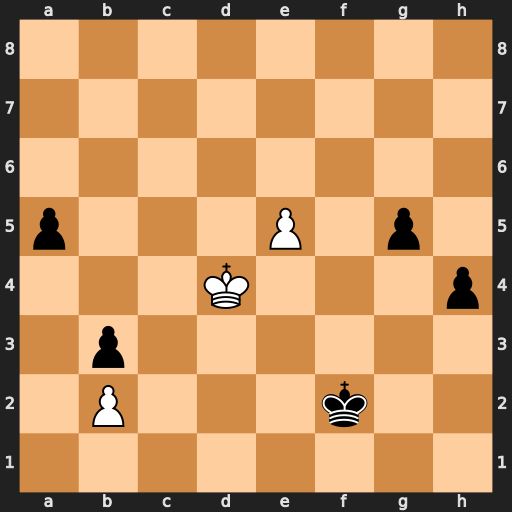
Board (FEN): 8/8/8/p3P1p1/3K3p/1p6/1P3k2/8
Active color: w
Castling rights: -
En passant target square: -
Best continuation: e6 h3 e7 h2 e8=Q h1=Q Qe3+ Kf1 Qc1+